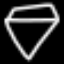
Label: diamond